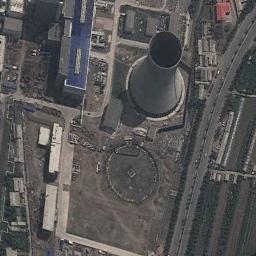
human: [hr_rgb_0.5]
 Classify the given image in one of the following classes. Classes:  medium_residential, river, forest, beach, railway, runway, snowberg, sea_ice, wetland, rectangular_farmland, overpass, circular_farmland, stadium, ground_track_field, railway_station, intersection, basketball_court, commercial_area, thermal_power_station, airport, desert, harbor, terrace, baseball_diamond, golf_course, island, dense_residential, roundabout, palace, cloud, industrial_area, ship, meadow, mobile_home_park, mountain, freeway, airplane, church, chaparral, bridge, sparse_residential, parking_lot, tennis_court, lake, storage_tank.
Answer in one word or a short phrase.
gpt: thermal_power_station